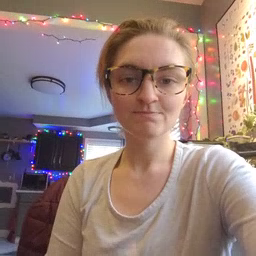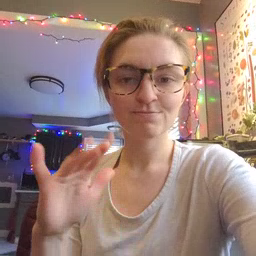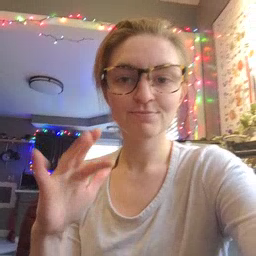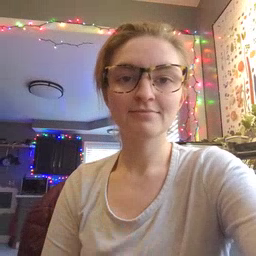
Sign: finger